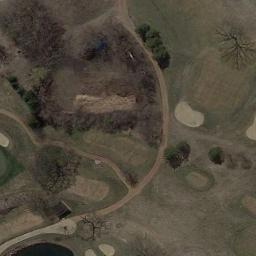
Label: golf_course